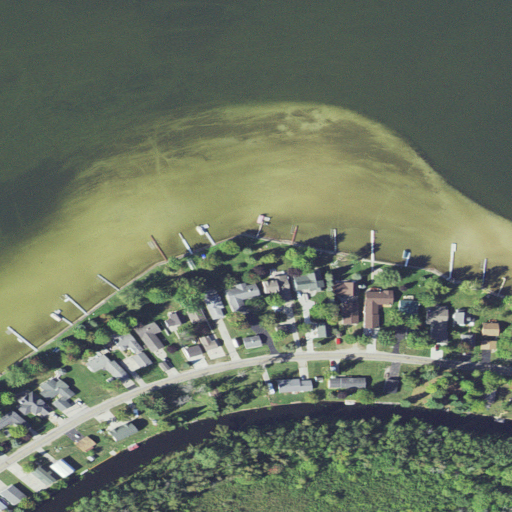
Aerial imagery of cape in Michigan named McDonald Point containing open water, woody wetlands, low intensity development, medium intensity development, grassland, open development, and herbaceous wetlands